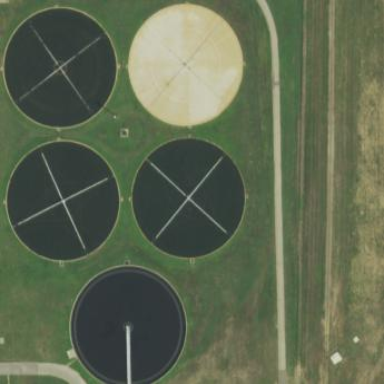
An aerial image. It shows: Basin for wastewater.